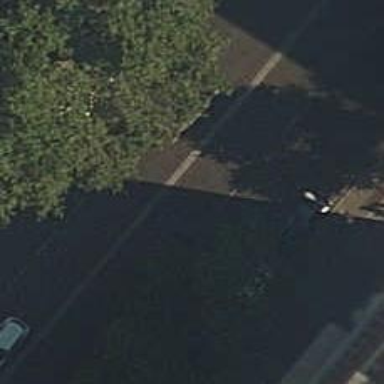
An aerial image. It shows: Tertiary road with asphalt surface. There are separate sidewalks and parallel on-street parking lanes on both sides of the road.